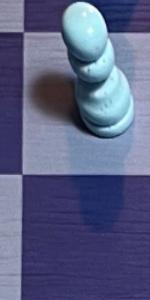
Label: Empty